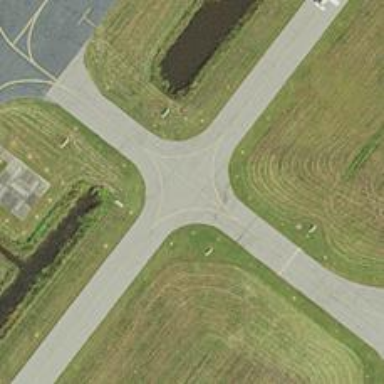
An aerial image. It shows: View of taxiway at the airport.